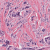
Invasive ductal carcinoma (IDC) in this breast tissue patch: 1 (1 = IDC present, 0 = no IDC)